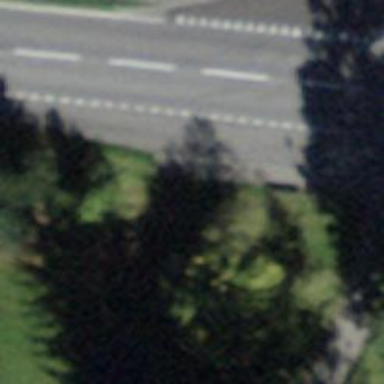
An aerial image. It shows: Bus stop along the road.